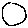
Label: circle